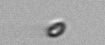
Label: nanoplankton_mix